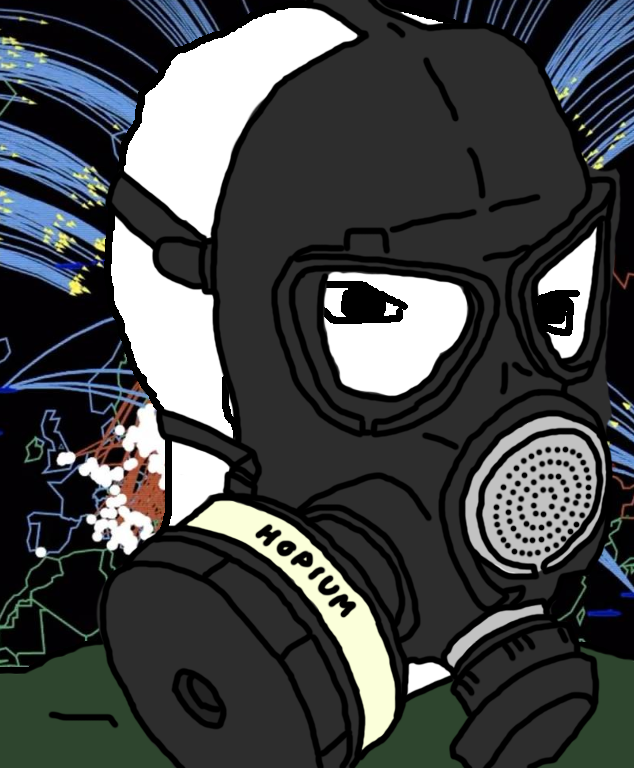
Label: 5_Wojak_with_Background